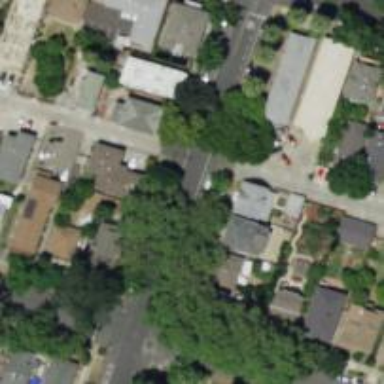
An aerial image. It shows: Alley classified as service road.